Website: apple
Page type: payment
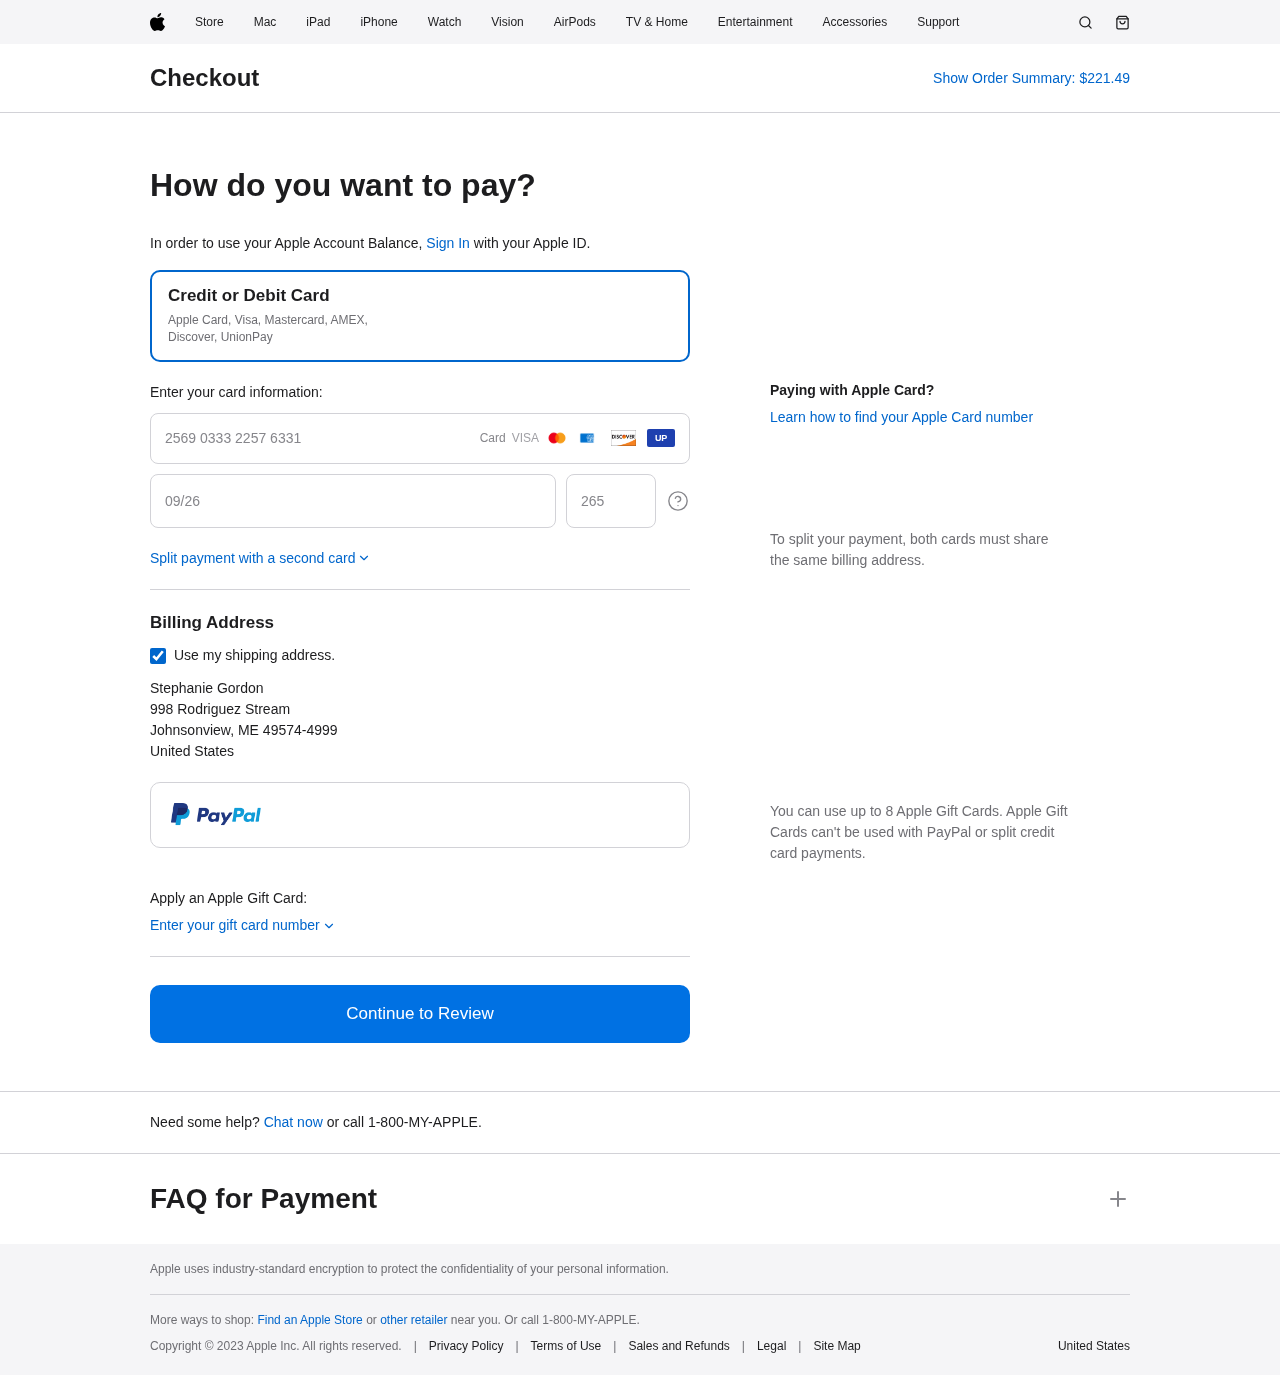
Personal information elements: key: PII_CARD_CVV
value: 265
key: PII_CARD_EXPIRY
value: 09/26
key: PII_CARD_NUMBER
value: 2569 0333 2257 6331
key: PII_COUNTRY
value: United States
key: PII_FULLNAME
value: Stephanie Gordon
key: PII_STREET
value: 998 Rodriguez Stream
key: PII_CITY_STATE_ZIP
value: Johnsonview, ME 49574-4999
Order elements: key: ORDER_TOTAL
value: $221.49